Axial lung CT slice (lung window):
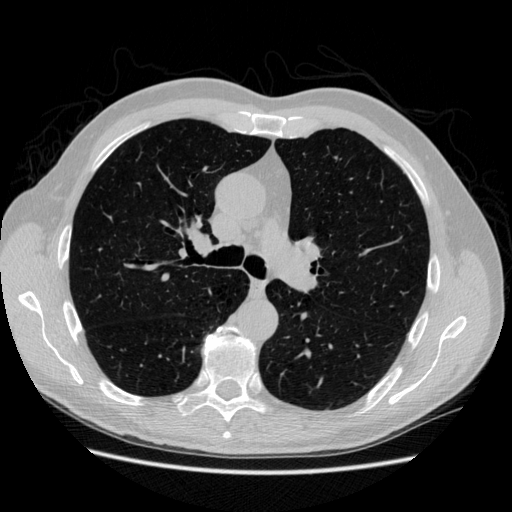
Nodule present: no